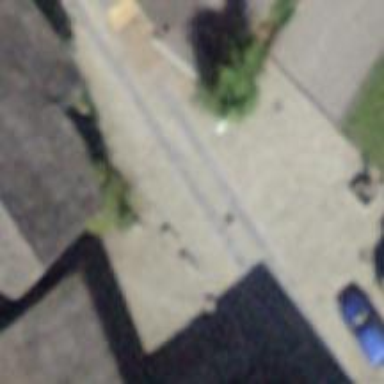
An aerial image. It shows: Path made of unhewn cobblestone.